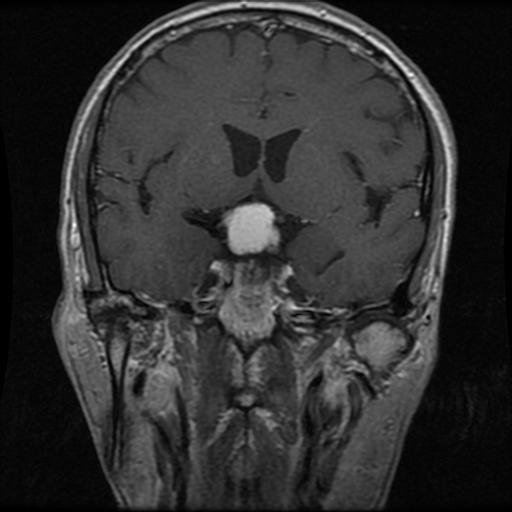
Label: meningioma